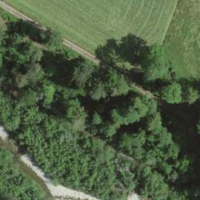
EUNIS habitat code: 41
Species observed at this site:
Corylus avellana